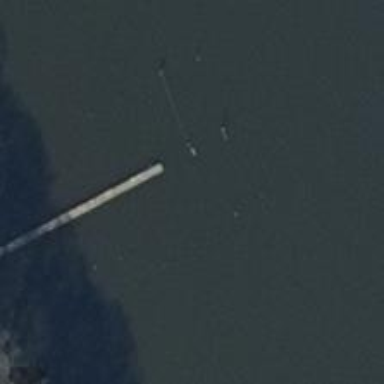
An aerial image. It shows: Man-made pier.